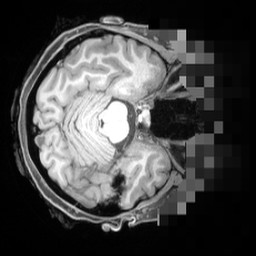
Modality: T1w
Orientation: axial
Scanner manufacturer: siemens
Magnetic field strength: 3 T
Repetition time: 2.55 s